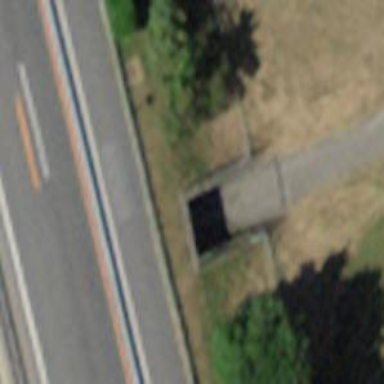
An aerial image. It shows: Cycleway with asphalt surface passing through tunnel.